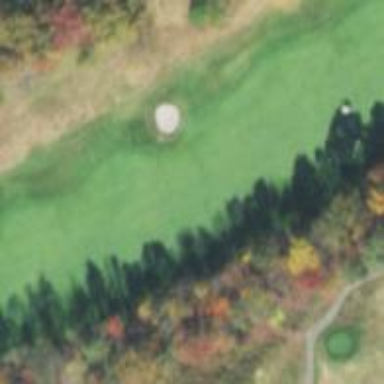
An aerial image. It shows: Golf hole.